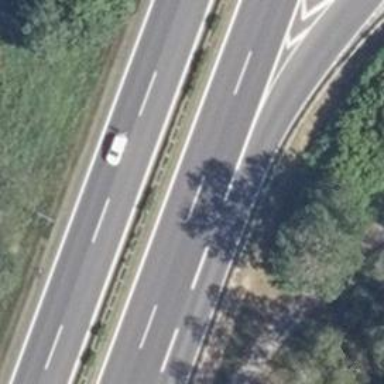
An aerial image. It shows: Motorway link.